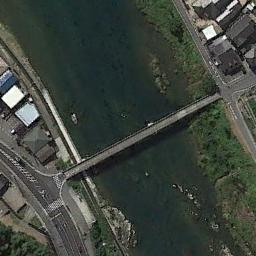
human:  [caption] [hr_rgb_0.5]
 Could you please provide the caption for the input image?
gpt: There is a bridge over the river with a road and buildings beside .

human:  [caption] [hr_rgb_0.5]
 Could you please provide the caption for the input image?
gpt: A bridge connects the land on both sides of the turquoise water  There are many buildings and roads on the land .

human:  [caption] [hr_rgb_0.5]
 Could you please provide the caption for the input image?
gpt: A bridge built on a dark green river and some buildings on both sides of the river .

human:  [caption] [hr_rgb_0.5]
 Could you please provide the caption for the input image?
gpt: Most of the area the bridge crosses is bare land .

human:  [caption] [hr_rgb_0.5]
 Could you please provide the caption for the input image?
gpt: There are many buildings beside the bridge .